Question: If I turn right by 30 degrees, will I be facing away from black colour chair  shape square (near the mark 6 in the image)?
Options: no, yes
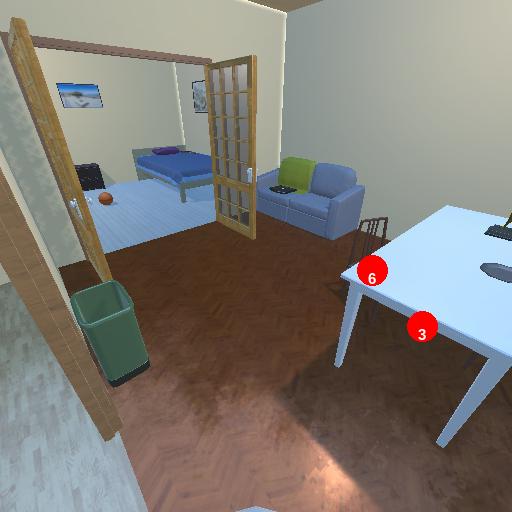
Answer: no